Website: macys
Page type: review-order
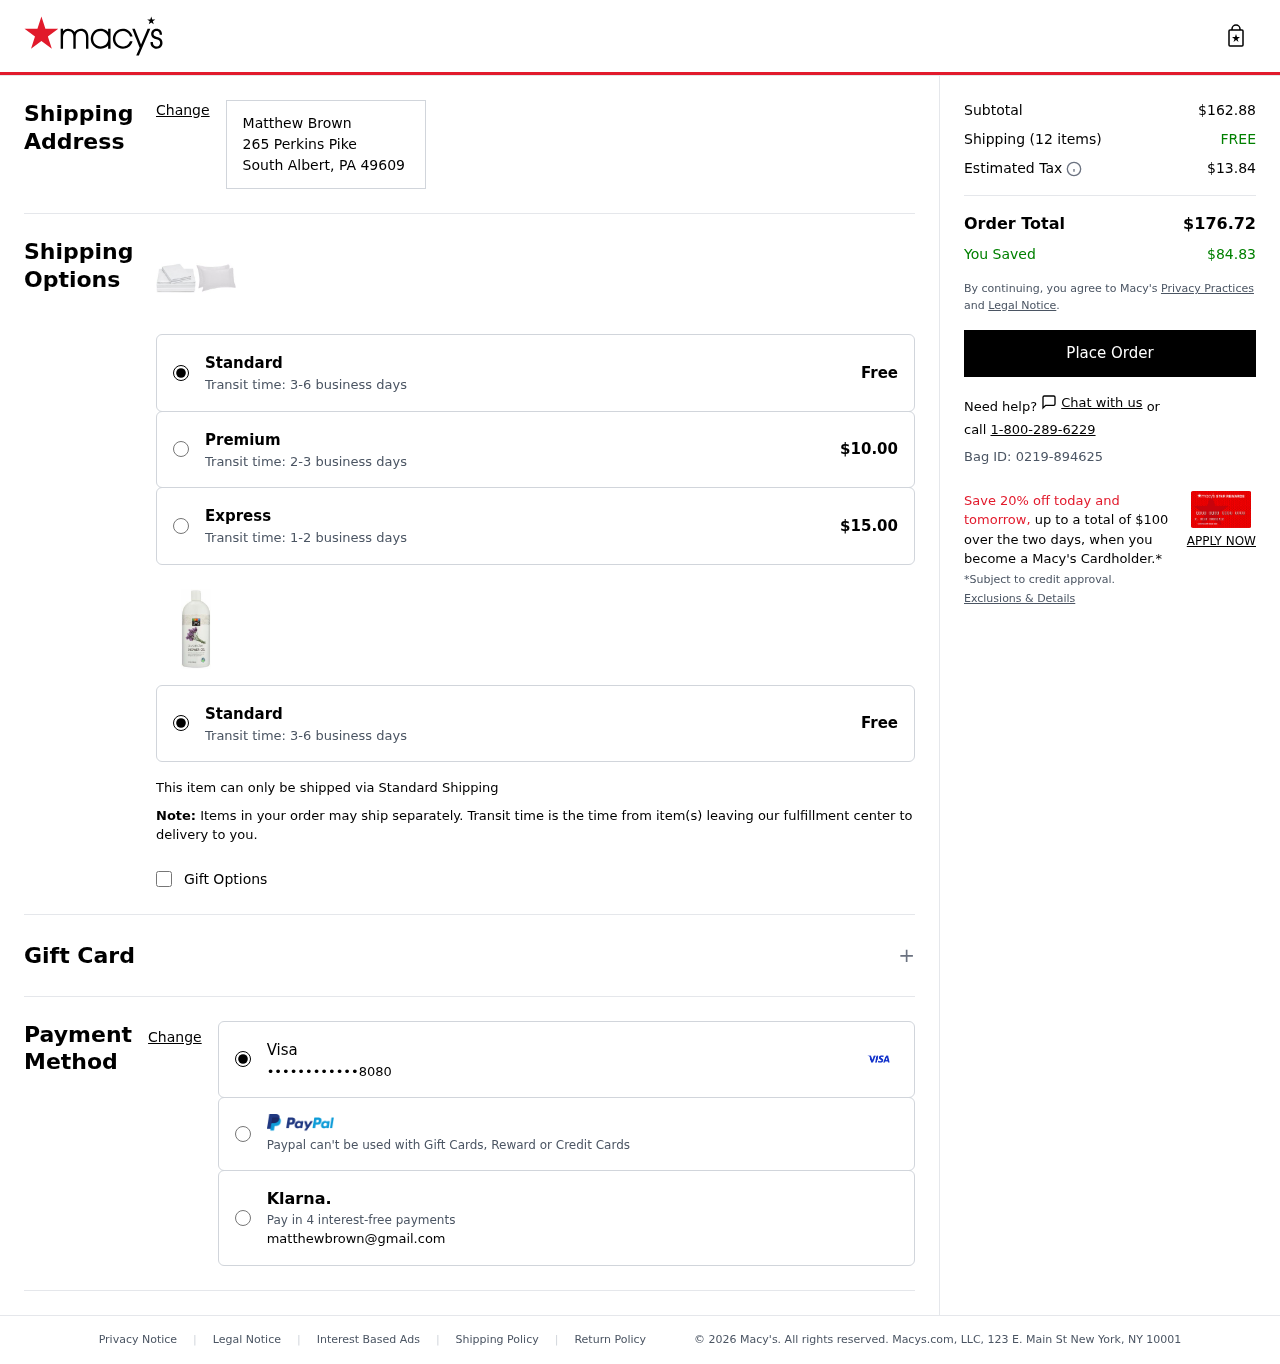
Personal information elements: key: PII_CARD_LAST4
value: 8080
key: PII_CARD_TYPE
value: Visa
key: PII_CITY
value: South Albert
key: PII_EMAIL
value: matthewbrown@gmail.com
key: PII_FULLNAME
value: Matthew Brown
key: PII_POSTCODE
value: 49609
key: PII_STATE_ABBR
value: PA
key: PII_STREET
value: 265 Perkins Pike
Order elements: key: ORDER_SUBTOTAL
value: $162.88
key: ORDER_NUM_ITEMS
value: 12
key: ORDER_SHIPPING_COST
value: FREE
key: ORDER_TAX
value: $13.84
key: ORDER_TOTAL
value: $176.72
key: ORDER_SAVINGS
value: $84.83
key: ORDER_BAG_ID
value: Bag ID: 0219-894625